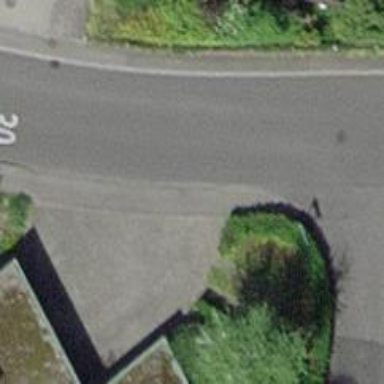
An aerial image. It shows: Service road with surface made of paving stones.